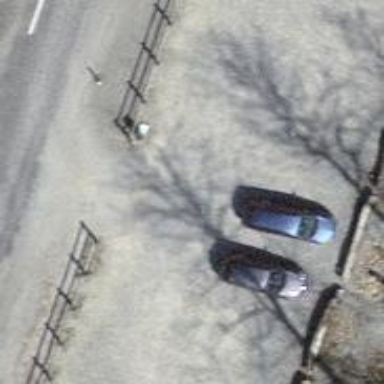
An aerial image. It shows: Parking aisle designated as service road.